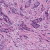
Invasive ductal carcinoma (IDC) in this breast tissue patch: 1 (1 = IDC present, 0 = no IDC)